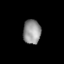
Tissue: lung
Cell type: Epithelial cells
Senescence score: 0.1828
Nuclear area (px): 417
Mean DAPI intensity: 149.005